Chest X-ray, PA view. Patient: 45 years old, sex M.
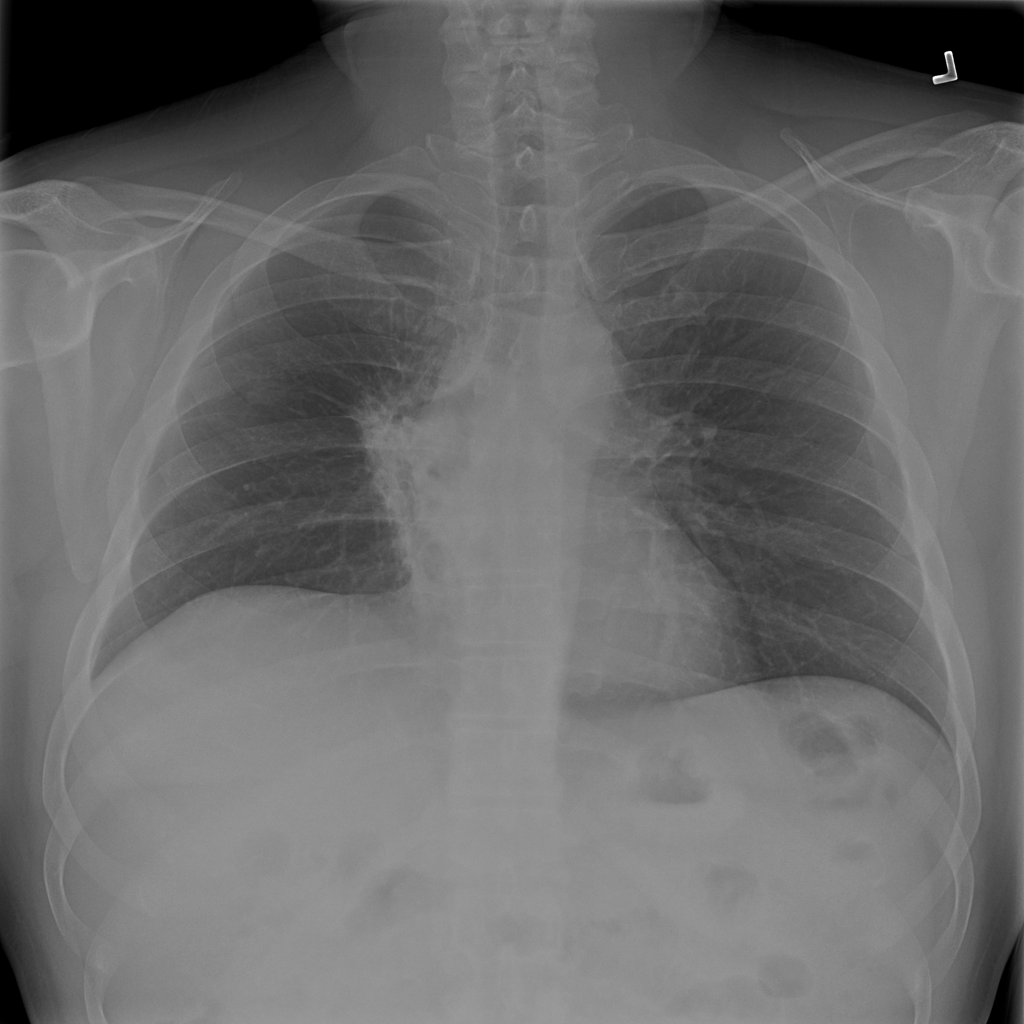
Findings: Consolidation, Nodule